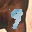
Label: 9